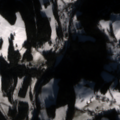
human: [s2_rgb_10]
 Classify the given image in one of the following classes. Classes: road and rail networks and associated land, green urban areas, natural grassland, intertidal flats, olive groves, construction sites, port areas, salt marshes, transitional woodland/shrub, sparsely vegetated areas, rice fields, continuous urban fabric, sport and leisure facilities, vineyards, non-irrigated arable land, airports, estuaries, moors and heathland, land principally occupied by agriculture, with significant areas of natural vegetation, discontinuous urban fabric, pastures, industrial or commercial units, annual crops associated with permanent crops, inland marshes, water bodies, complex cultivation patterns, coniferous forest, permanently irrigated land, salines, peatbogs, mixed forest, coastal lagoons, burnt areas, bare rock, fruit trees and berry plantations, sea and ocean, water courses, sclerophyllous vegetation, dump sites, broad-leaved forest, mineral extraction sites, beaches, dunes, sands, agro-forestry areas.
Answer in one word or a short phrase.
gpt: pastures, land principally occupied by agriculture, with significant areas of natural vegetation, coniferous forest, mixed forest